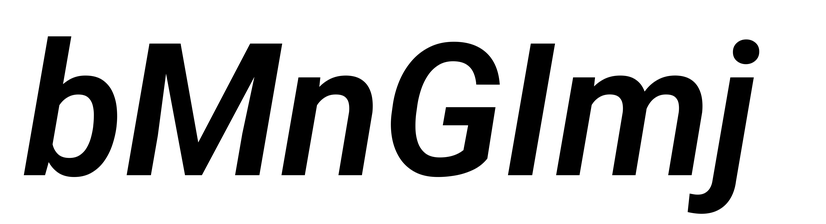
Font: Roboto-Italic_SemiBold_Italic